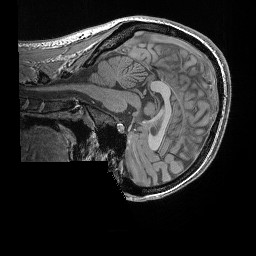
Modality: T1w
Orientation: sagittal
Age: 18
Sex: female
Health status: healthy
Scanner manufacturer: siemens
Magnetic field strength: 3 T
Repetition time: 0.02 s
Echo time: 0.00492 s